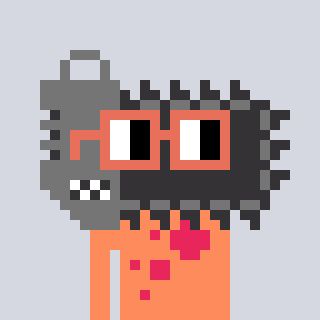
a pixel art character with square orange glasses, a chainsaw-shaped head and a peachy-colored body on a cool background